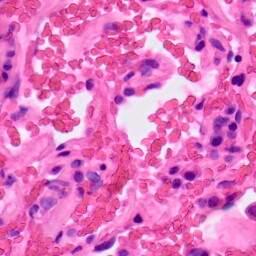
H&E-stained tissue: Lung